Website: crate-barrel
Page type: gifting
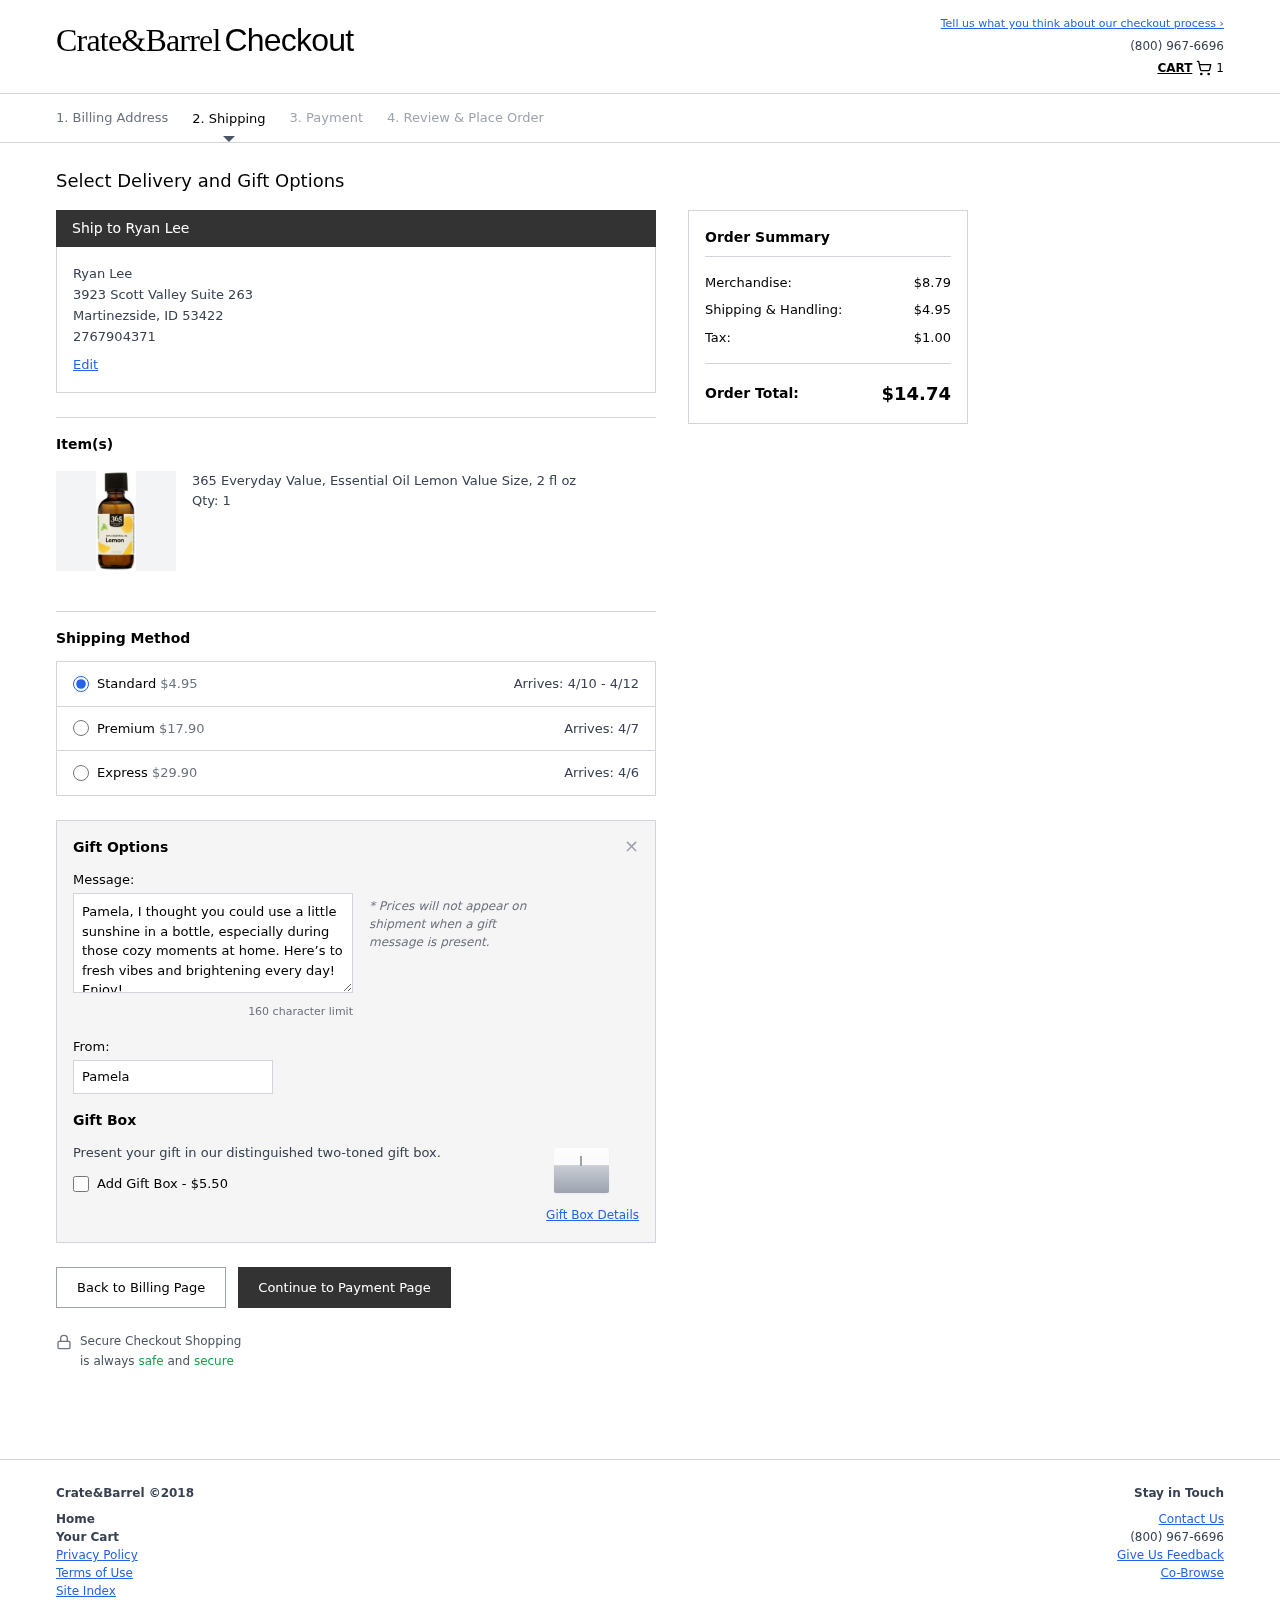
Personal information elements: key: PII_CITY
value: Martinezside
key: PII_FULLNAME
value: Ryan Lee
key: PII_GIFT_FIRSTNAME
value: Pamela
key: PII_GIFT_MESSAGE
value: Pamela, I thought you could use a little sunshine in a bottle, especially during those cozy moments at home. Here’s to fresh vibes and brightening every day! Enjoy!
Ryan
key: PII_PHONE
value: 2767904371
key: PII_POSTCODE
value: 53422
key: PII_STATE_ABBR
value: ID
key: PII_STREET
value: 3923 Scott Valley Suite 263
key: PII_FULLNAME2
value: Ryan Lee
Product elements: key: PRODUCT1_NAME
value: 365 Everyday Value, Essential Oil Lemon Value Size, 2 fl oz
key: PRODUCT1_QUANTITY
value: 1
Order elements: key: ORDER_NUM_ITEMS
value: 1
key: ORDER_SHIPPING_COST
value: $4.95
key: ORDER_DELIVERY_DATE_RANGE
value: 4/10 - 4/12
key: ORDER_PREMIUM_SHIPPING
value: $17.90
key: ORDER_PREMIUM_DATE
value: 4/7
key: ORDER_EXPRESS_SHIPPING
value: $29.90
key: ORDER_EXPRESS_DATE
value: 4/6
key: ORDER_SUBTOTAL
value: $8.79
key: ORDER_TAX
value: $1.00
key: ORDER_TOTAL
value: $14.74